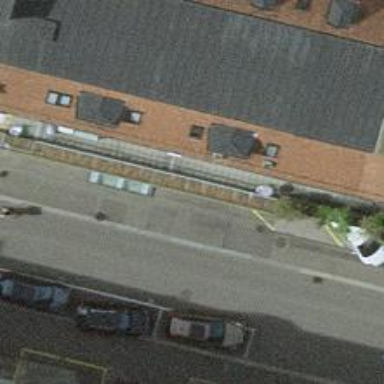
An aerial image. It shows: Asphalt alleyway with building passage tunnel.